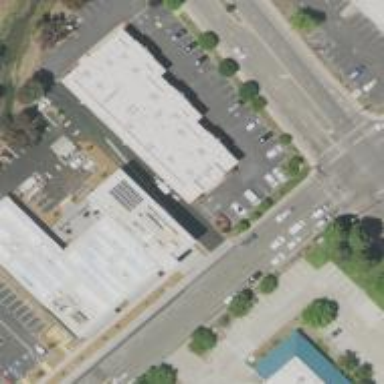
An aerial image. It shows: Office building.